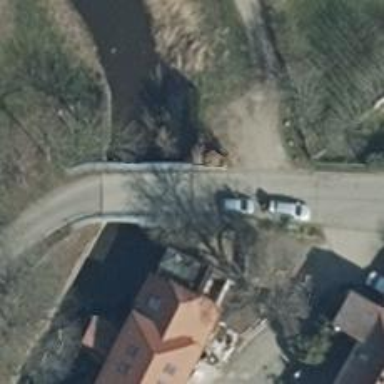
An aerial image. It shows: Residential road with asphalt surface that includes bridge.